Question: I am using JSQMessagesCollectionView and applying the
'attributedTextForMessageBubbleTopLabelAtIndexPath'
However I have noticed that my text doesn't appear to be in 100% of the width and seems to be placed in an offset.
Picture:

In the above picture shows the 'attributedTextForMessageBubbleTopLabelAtIndexPath' in action; it appears to have an offset; I do not set an alignment, tab stop or anything like that.
How do I turn this offset off and make it 100% width so that I may align my text centrally.
Many thanks
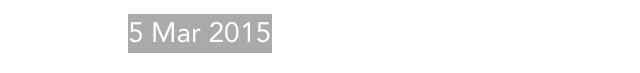
Answer: I'm using C# ported version of the library but you an get the concept.
Adjust below line in in CellForRowAtIndexPath to put the insets you want :
'''
cell.MessageBubbleTopLabel.TextInsets = new UIEdgeInsets (0.0f, bubbleTopLabelInset, 0.0f, 0.0f);
'''
and in JSQMessagesCollectionViewCellIncoming set the alignment in AwakeFromNib :
'''
public override void AwakeFromNib ()
{
base.AwakeFromNib ();
this.MessageBubbleTopLabel.TextAlignment = UITextAlignment.Center;
}
'''